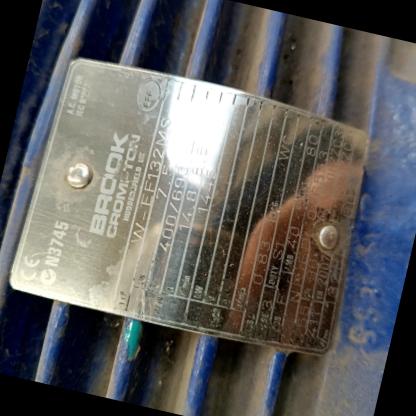
Klasa: tabliczka-znamionowa